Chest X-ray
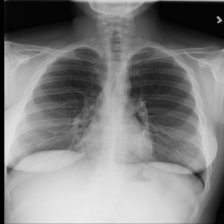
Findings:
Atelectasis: negative
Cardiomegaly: negative
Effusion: negative
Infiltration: positive
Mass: negative
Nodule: negative
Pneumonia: negative
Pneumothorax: negative
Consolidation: negative
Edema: negative
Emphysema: negative
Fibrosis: negative
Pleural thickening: negative
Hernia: negative